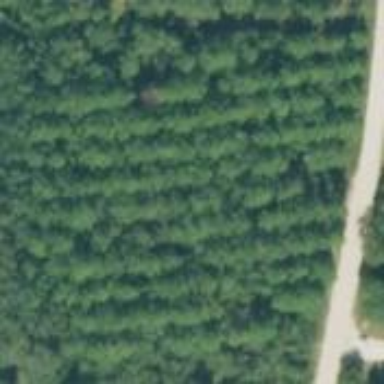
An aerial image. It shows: Forest with needle-leaved trees.